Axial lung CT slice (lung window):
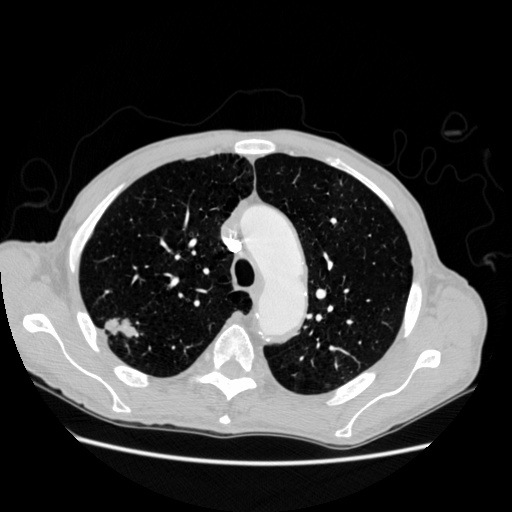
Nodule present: yes
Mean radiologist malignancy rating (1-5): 4.5